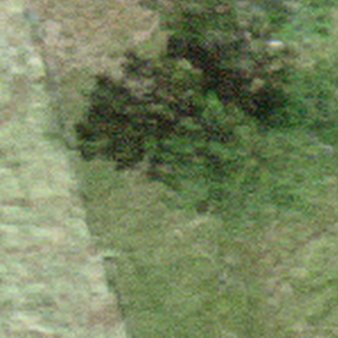
Label: other